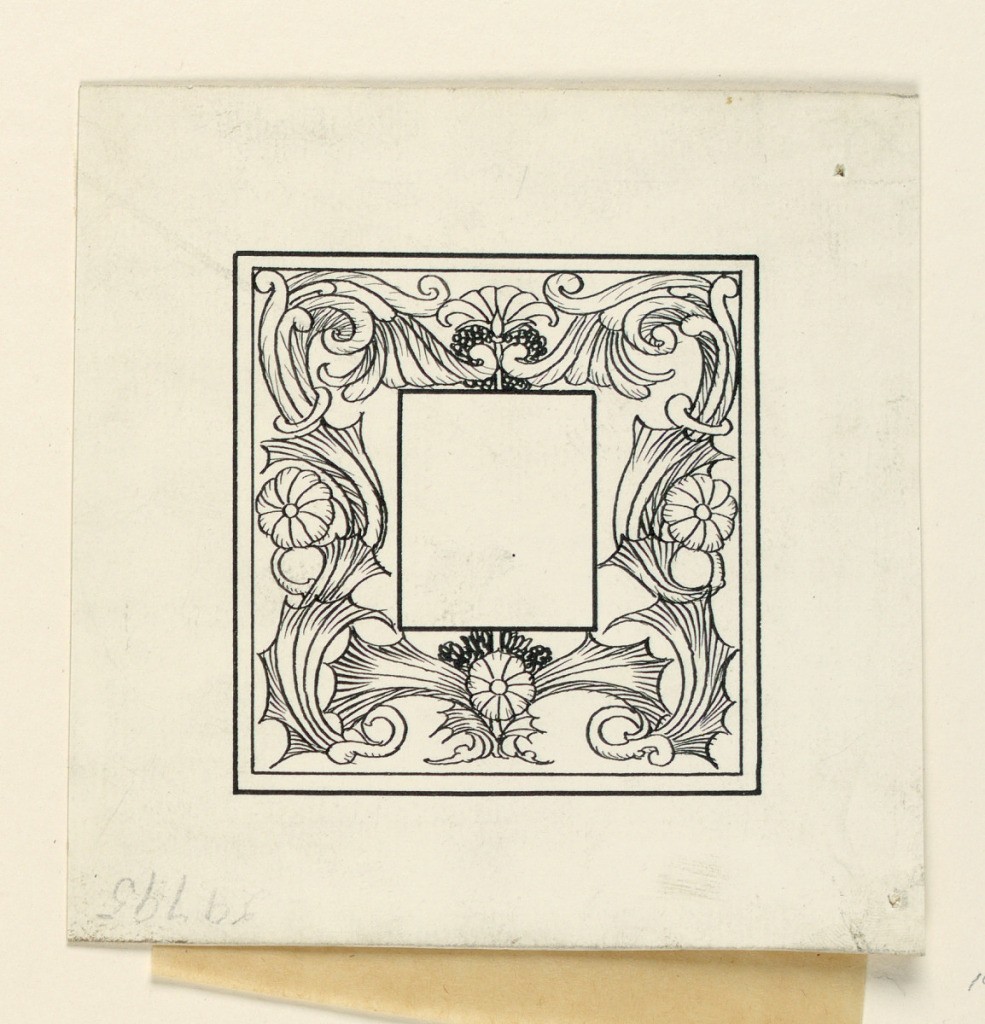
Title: Initial Frame
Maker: Homer Wayland Colby, American, 1874–1950
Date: ca. 1910
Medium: Black ink on paper
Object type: Drawing
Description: A symmetrical design of flowers and leaves. Blank frame for initial, center.